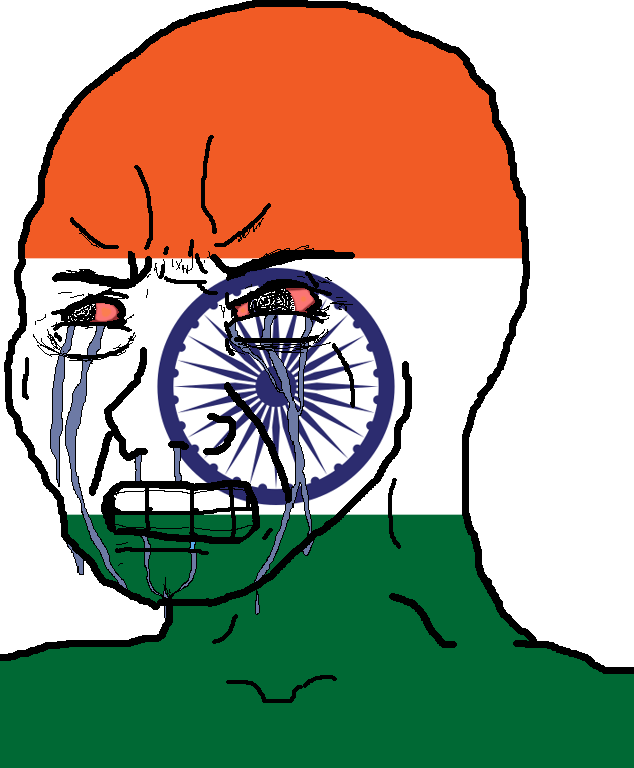
Label: 5_Crying_Wojak